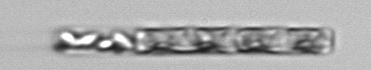
Label: Guinardia_delicatula_TAG_internal_parasite